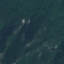
Land use / land cover: Forest